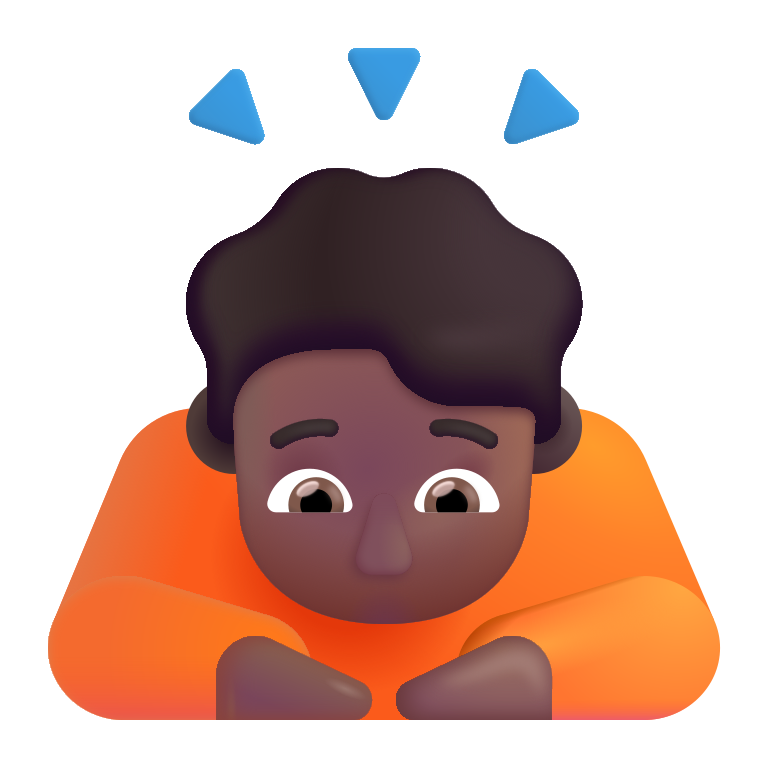
person bowing color  dark